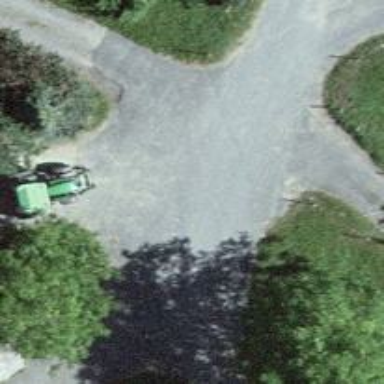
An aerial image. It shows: Unclassified road with paved surface.